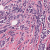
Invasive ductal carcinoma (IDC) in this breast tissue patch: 1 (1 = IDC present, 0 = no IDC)